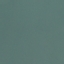
Land use / land cover: SeaLake